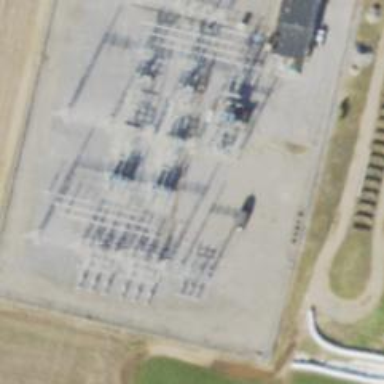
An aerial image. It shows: Switch for power supply.